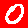
Digit: 0